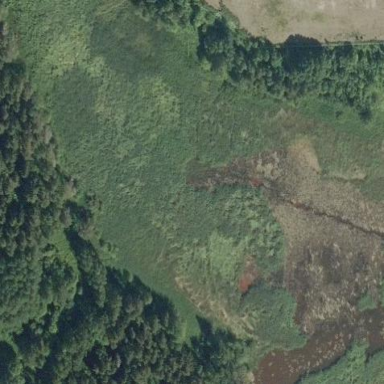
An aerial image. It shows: Marsh wetland.